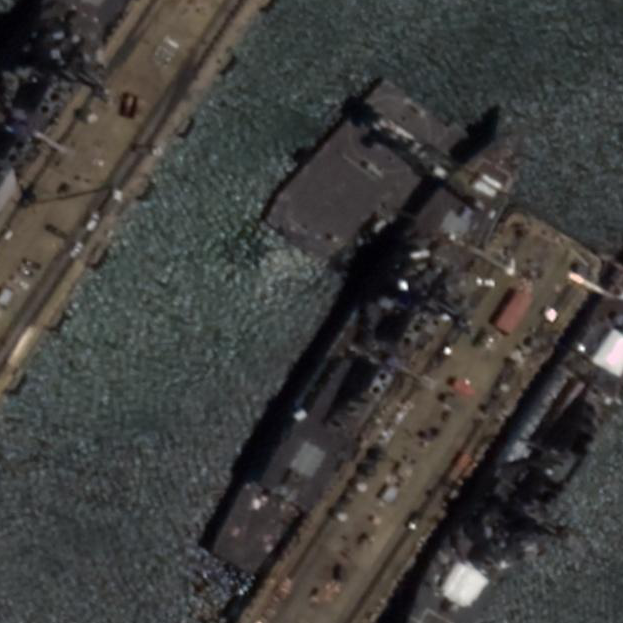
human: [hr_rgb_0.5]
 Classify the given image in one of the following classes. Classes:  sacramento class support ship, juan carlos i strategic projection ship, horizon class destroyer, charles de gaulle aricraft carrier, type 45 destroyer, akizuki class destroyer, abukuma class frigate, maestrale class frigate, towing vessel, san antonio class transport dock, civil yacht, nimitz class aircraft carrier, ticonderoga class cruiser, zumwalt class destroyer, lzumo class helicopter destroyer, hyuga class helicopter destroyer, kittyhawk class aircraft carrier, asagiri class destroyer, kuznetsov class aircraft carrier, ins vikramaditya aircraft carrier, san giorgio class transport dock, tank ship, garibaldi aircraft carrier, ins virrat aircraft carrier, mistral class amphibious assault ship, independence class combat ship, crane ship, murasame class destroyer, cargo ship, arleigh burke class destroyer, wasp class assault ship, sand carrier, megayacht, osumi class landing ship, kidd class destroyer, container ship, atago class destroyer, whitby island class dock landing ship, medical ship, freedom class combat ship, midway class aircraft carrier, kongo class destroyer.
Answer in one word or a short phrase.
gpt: Arleigh Burke class destroyer